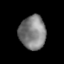
Tissue: lung
Cell type: Others
Senescence score: 0.2309
Nuclear area (px): 868
Mean DAPI intensity: 127.423